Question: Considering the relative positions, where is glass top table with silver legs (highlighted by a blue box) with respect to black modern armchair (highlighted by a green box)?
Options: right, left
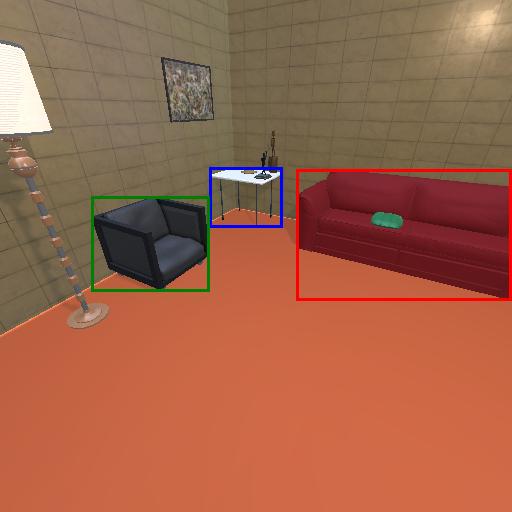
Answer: right